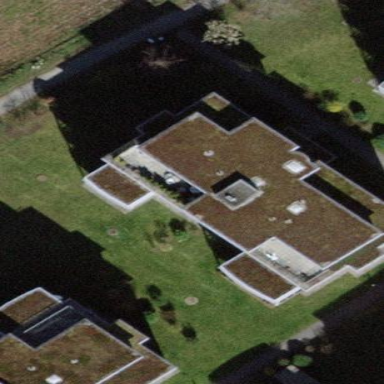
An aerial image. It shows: Flat roofed building.